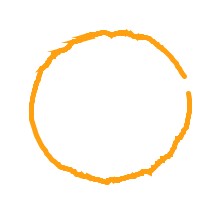
Shape: circle